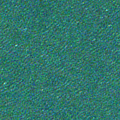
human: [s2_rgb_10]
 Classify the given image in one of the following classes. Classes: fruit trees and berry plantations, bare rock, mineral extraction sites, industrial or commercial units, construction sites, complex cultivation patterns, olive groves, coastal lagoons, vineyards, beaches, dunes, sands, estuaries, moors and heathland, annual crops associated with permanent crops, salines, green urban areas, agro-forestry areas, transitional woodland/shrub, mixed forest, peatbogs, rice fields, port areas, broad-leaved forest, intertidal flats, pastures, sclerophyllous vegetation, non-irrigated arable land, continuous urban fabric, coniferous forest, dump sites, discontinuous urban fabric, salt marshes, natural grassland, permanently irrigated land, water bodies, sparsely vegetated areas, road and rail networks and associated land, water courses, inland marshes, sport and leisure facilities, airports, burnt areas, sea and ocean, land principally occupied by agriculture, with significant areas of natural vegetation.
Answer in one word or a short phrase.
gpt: sea and ocean